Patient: sex M, age 29
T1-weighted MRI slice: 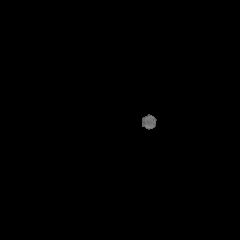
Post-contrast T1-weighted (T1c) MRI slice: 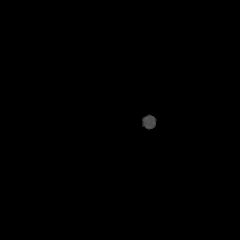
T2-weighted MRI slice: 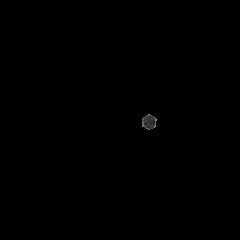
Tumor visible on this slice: no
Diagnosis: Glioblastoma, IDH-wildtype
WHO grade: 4